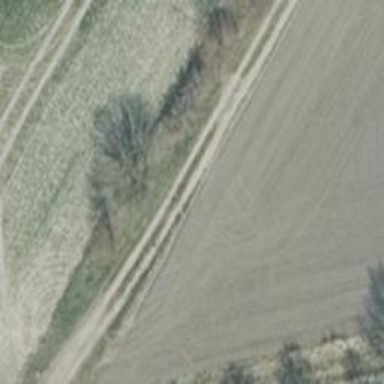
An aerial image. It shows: Track with grade 4 tracktype.